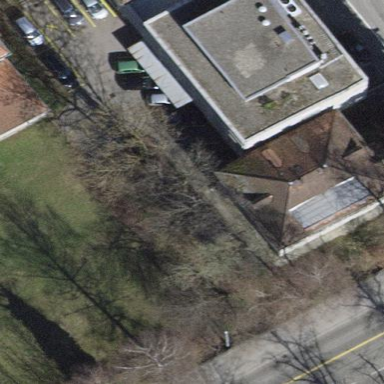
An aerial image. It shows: Hospital building.